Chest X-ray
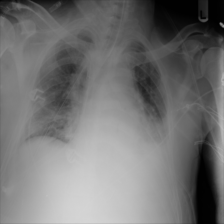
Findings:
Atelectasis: negative
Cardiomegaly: negative
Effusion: negative
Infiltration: negative
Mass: negative
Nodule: negative
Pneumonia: negative
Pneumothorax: negative
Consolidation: negative
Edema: negative
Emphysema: negative
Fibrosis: negative
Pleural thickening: negative
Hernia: negative